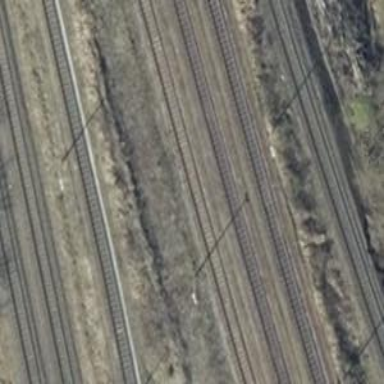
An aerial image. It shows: Railway yard in service.